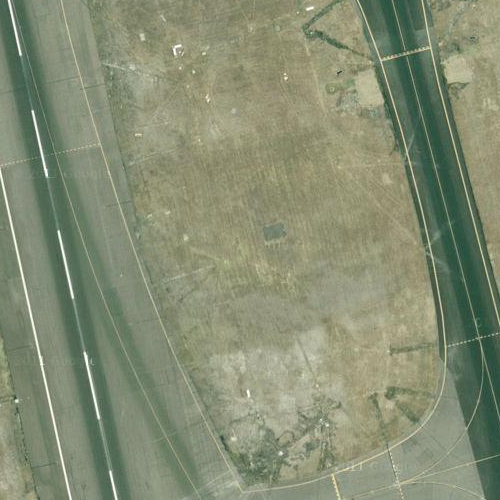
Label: sydney